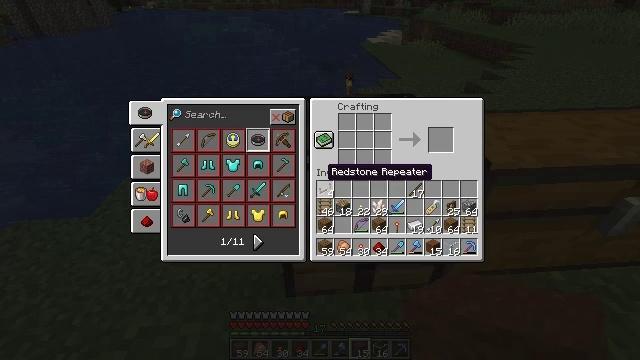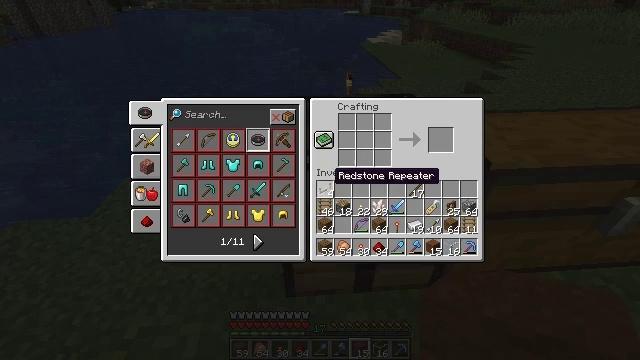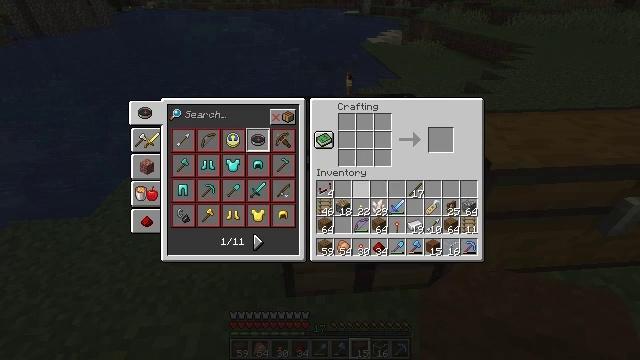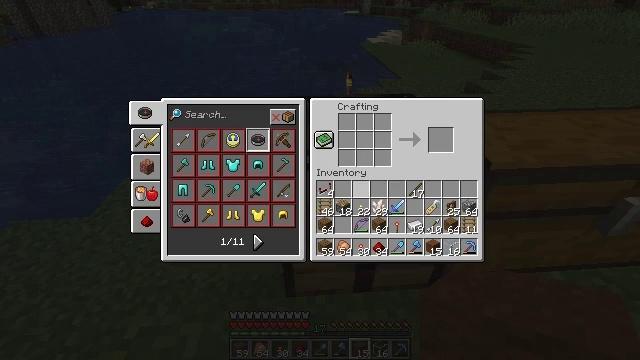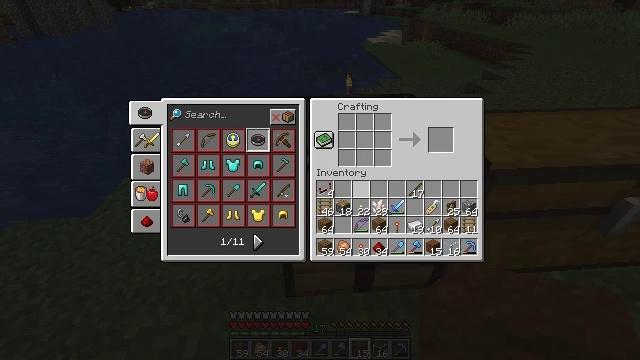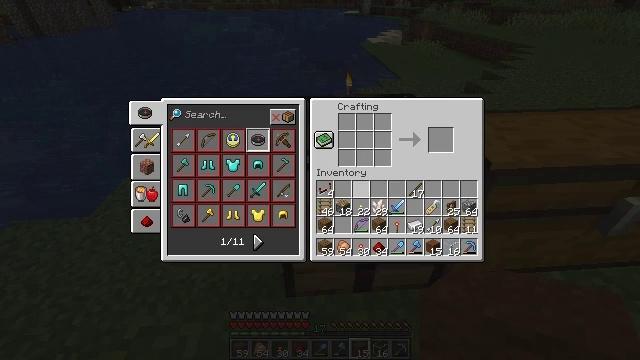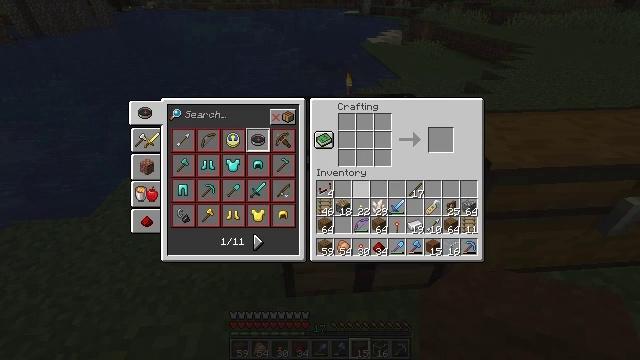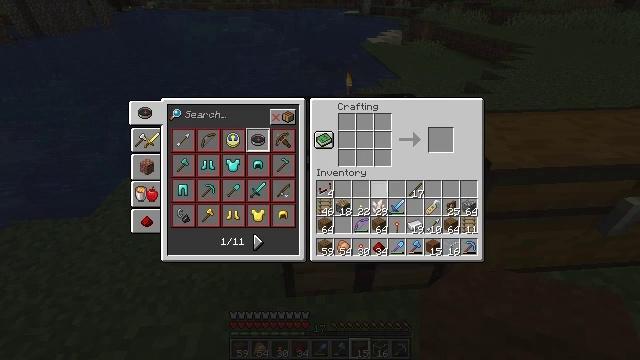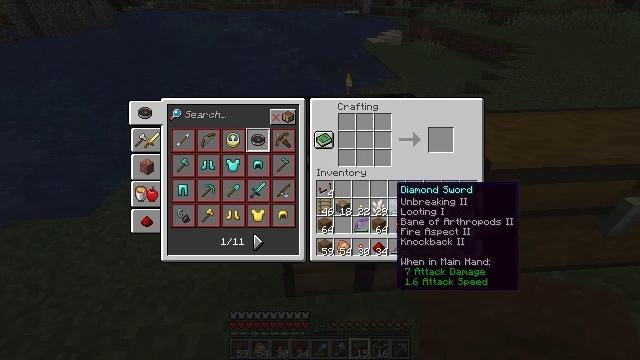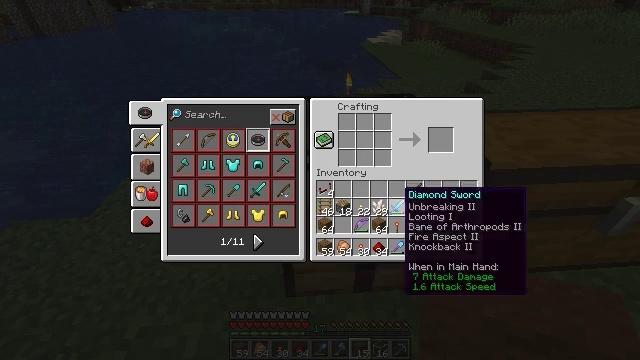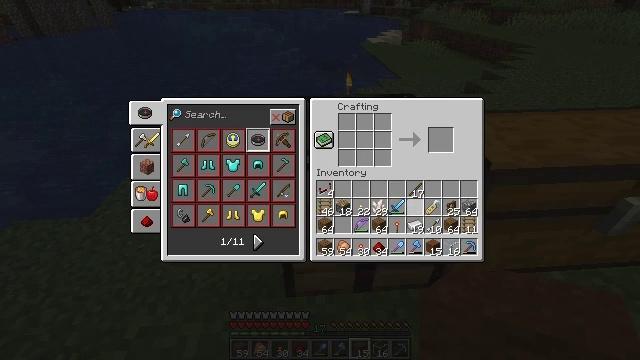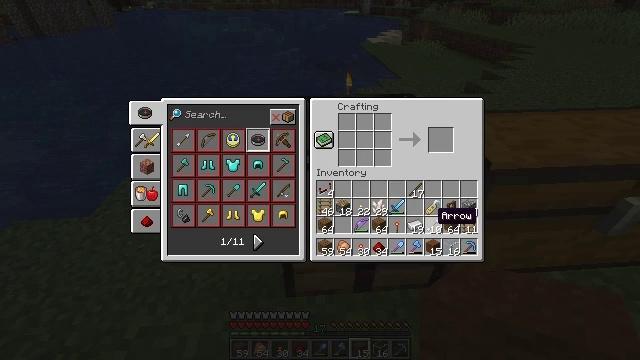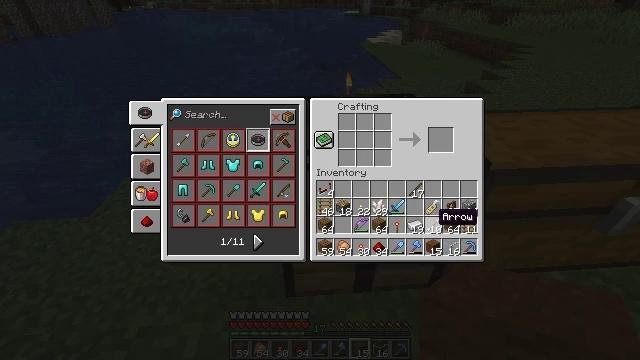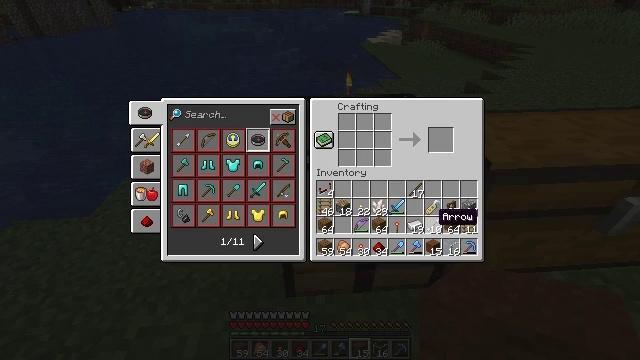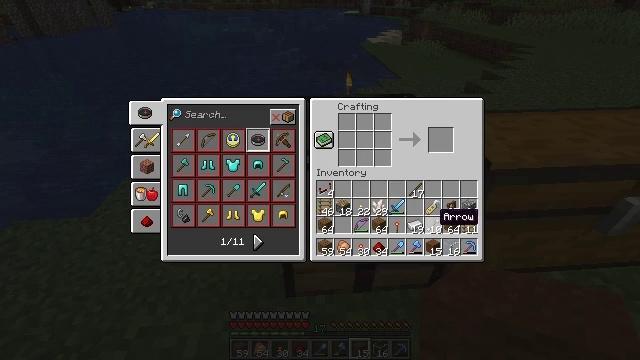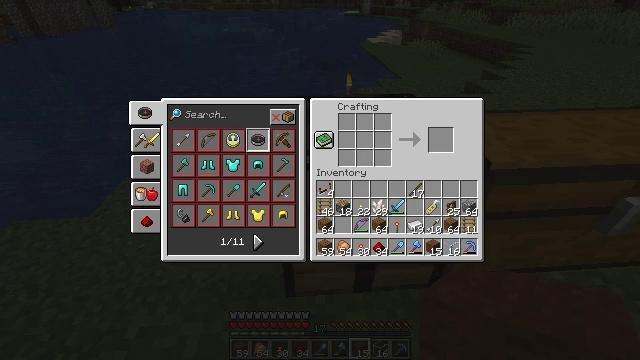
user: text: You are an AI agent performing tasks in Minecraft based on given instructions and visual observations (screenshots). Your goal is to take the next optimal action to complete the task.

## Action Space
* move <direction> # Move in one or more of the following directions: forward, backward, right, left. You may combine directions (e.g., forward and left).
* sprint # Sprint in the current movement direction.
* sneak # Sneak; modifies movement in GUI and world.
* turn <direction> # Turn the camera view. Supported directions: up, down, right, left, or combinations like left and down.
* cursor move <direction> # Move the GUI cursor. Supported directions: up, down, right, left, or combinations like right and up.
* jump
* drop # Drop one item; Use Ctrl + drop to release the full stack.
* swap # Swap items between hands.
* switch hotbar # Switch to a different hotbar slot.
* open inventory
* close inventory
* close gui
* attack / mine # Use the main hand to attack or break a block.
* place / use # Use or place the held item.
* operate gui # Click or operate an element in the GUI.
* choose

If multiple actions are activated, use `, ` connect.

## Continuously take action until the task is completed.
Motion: motion action
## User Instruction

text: Put wool and dye in a crafting table to craft a brown bed.
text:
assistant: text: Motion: cursor move right
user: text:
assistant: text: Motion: cursor move right and down
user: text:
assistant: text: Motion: cursor move right
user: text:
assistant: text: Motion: no_op
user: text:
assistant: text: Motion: no_op
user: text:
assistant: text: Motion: no_op
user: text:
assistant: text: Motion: cursor move right
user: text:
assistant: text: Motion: cursor move right
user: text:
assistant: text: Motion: cursor move right
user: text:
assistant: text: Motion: cursor move right and down
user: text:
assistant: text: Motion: cursor move right and down
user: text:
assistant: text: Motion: no_op
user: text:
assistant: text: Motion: no_op
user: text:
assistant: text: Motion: no_op
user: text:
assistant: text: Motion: cursor move down
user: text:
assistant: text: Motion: cursor move down
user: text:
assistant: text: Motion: no_op
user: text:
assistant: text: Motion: no_op
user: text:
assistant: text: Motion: no_op
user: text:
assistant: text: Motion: no_op
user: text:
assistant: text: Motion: no_op
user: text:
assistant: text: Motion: no_op
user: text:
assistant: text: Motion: operate gui
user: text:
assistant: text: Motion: operate gui
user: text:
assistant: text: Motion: operate gui
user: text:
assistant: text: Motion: cursor move left and up
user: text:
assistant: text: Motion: cursor move left and up
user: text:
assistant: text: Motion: cursor move left and up
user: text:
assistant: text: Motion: cursor move left and up
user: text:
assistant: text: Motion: cursor move left and up